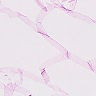
Metastatic tissue present: no